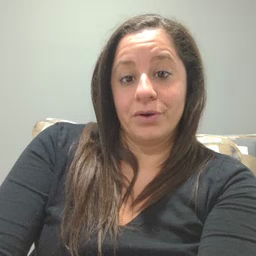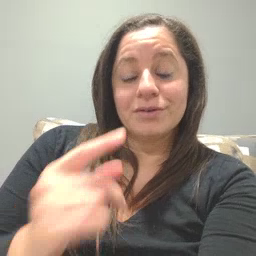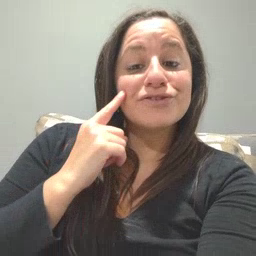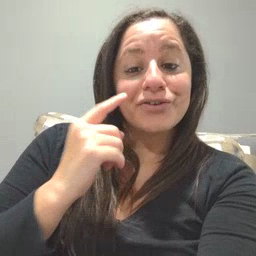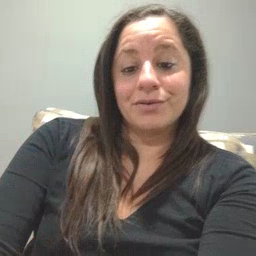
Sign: cheek